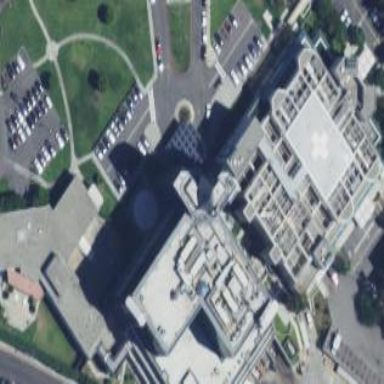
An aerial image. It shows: Hospital building.